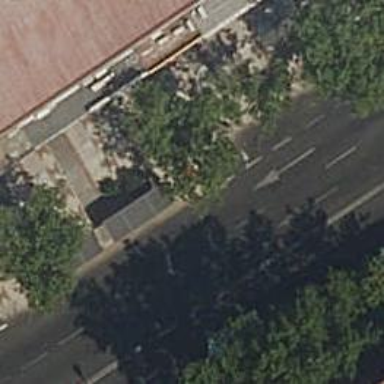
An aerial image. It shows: Taxi stand.